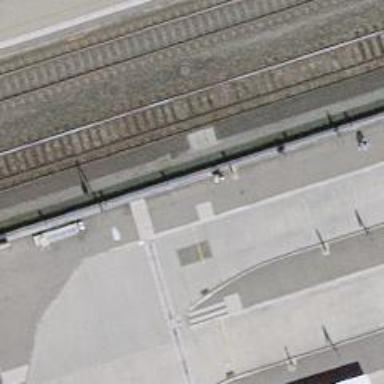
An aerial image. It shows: Platform for public transport. The platform is located by the road.